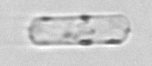
Label: Dactyliosolen_fragilissimus